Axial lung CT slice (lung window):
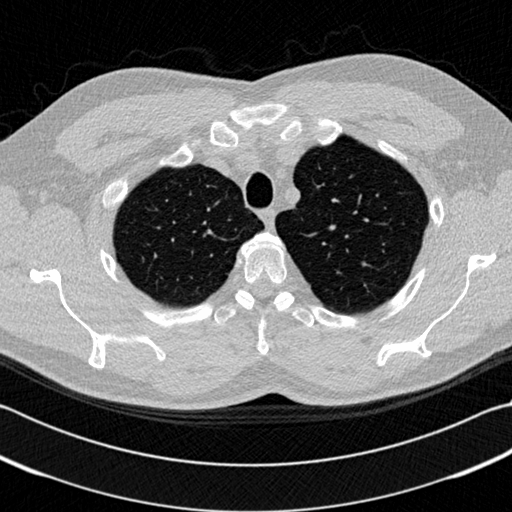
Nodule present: no